Question: I have noticed a strange behaviour during the iteration over a CookieCollection done inside an Async block. Basically the compiler is not able to infer the type of the collection.
Follows an image of the error:

Is this an issue in the F# compiler/editor?
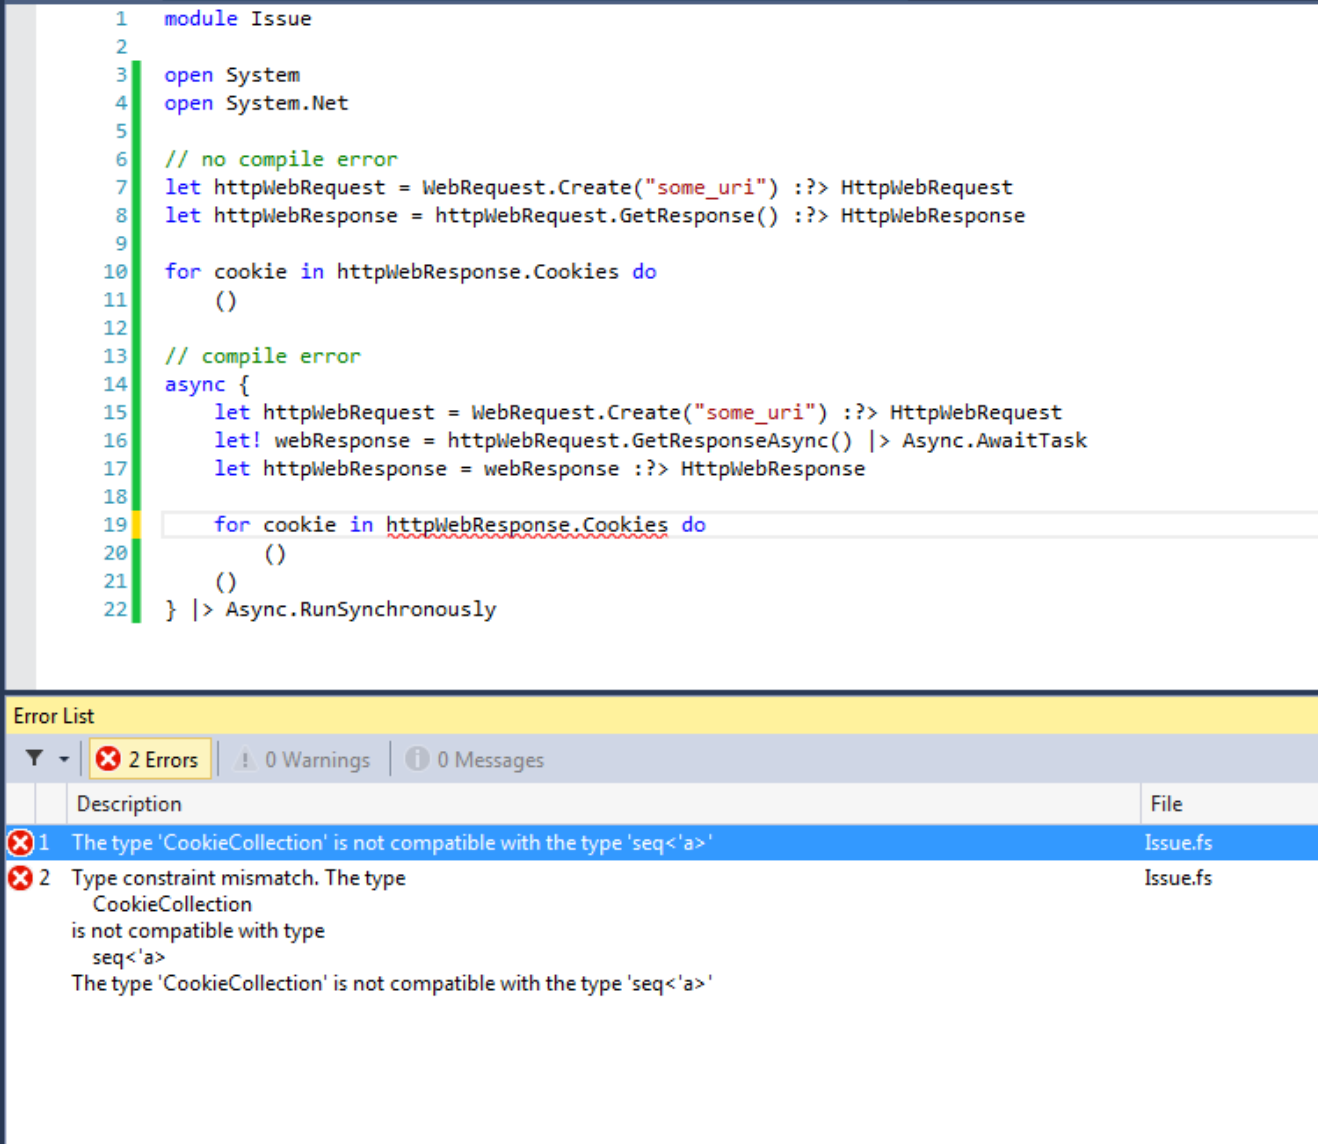
Answer: To get the loop work in the async block, you need to cast the collection first:
'''
async {
for c in httpWebResponse.Cookies |> Seq.cast<Cookie> do ()
}
'''
This converts the collection from 'IEnumerable' to 'IEnumerable<'T>'. As you have seen, this wasn't necessary when using this line outside of async workflow:
'''
for c in httpWebResponse.Cookies do ()
'''
The reason for this is that these two constructs are not the same, despite having the same syntax.
The one above is the 'generic' in-built 'for' loop that can handle different types of collections (using the IEnumerable interface with some caveats, as outlined in <URL>.
So no, it's not a bug. It's the internals of async showing through.